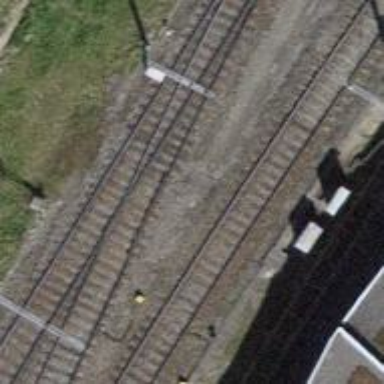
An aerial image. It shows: Rail yard with electrified contact lines for the railway.